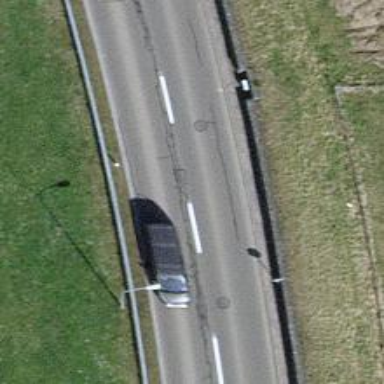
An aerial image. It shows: Secondary road with asphalt surface.